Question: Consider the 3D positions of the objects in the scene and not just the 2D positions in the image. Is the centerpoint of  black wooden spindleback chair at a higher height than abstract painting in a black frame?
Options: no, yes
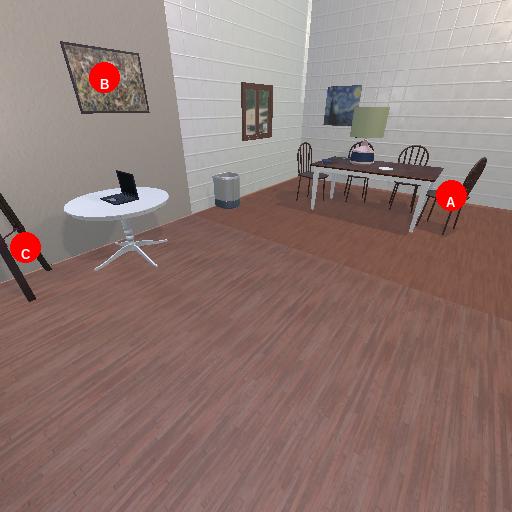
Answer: no